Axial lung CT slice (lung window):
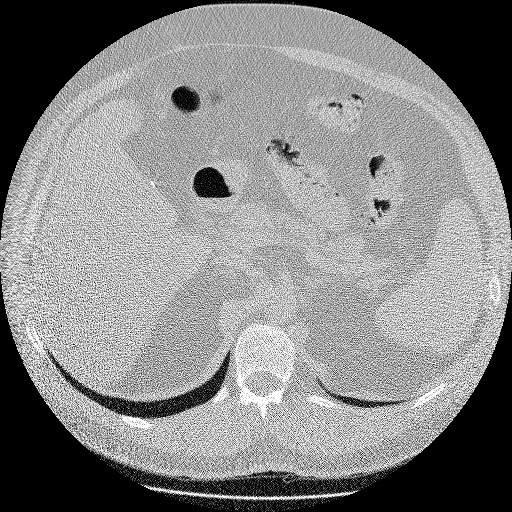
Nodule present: no